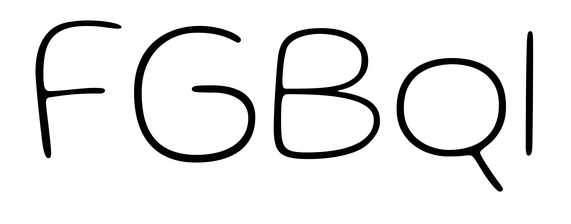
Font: Gluten_Thin